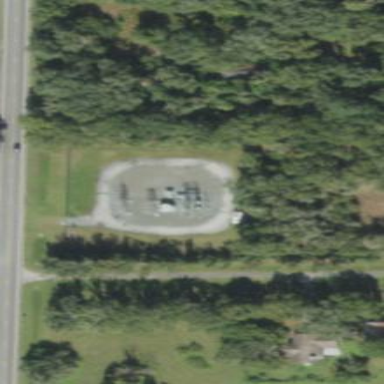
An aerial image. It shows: Outdoor distribution level power substation.